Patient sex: M
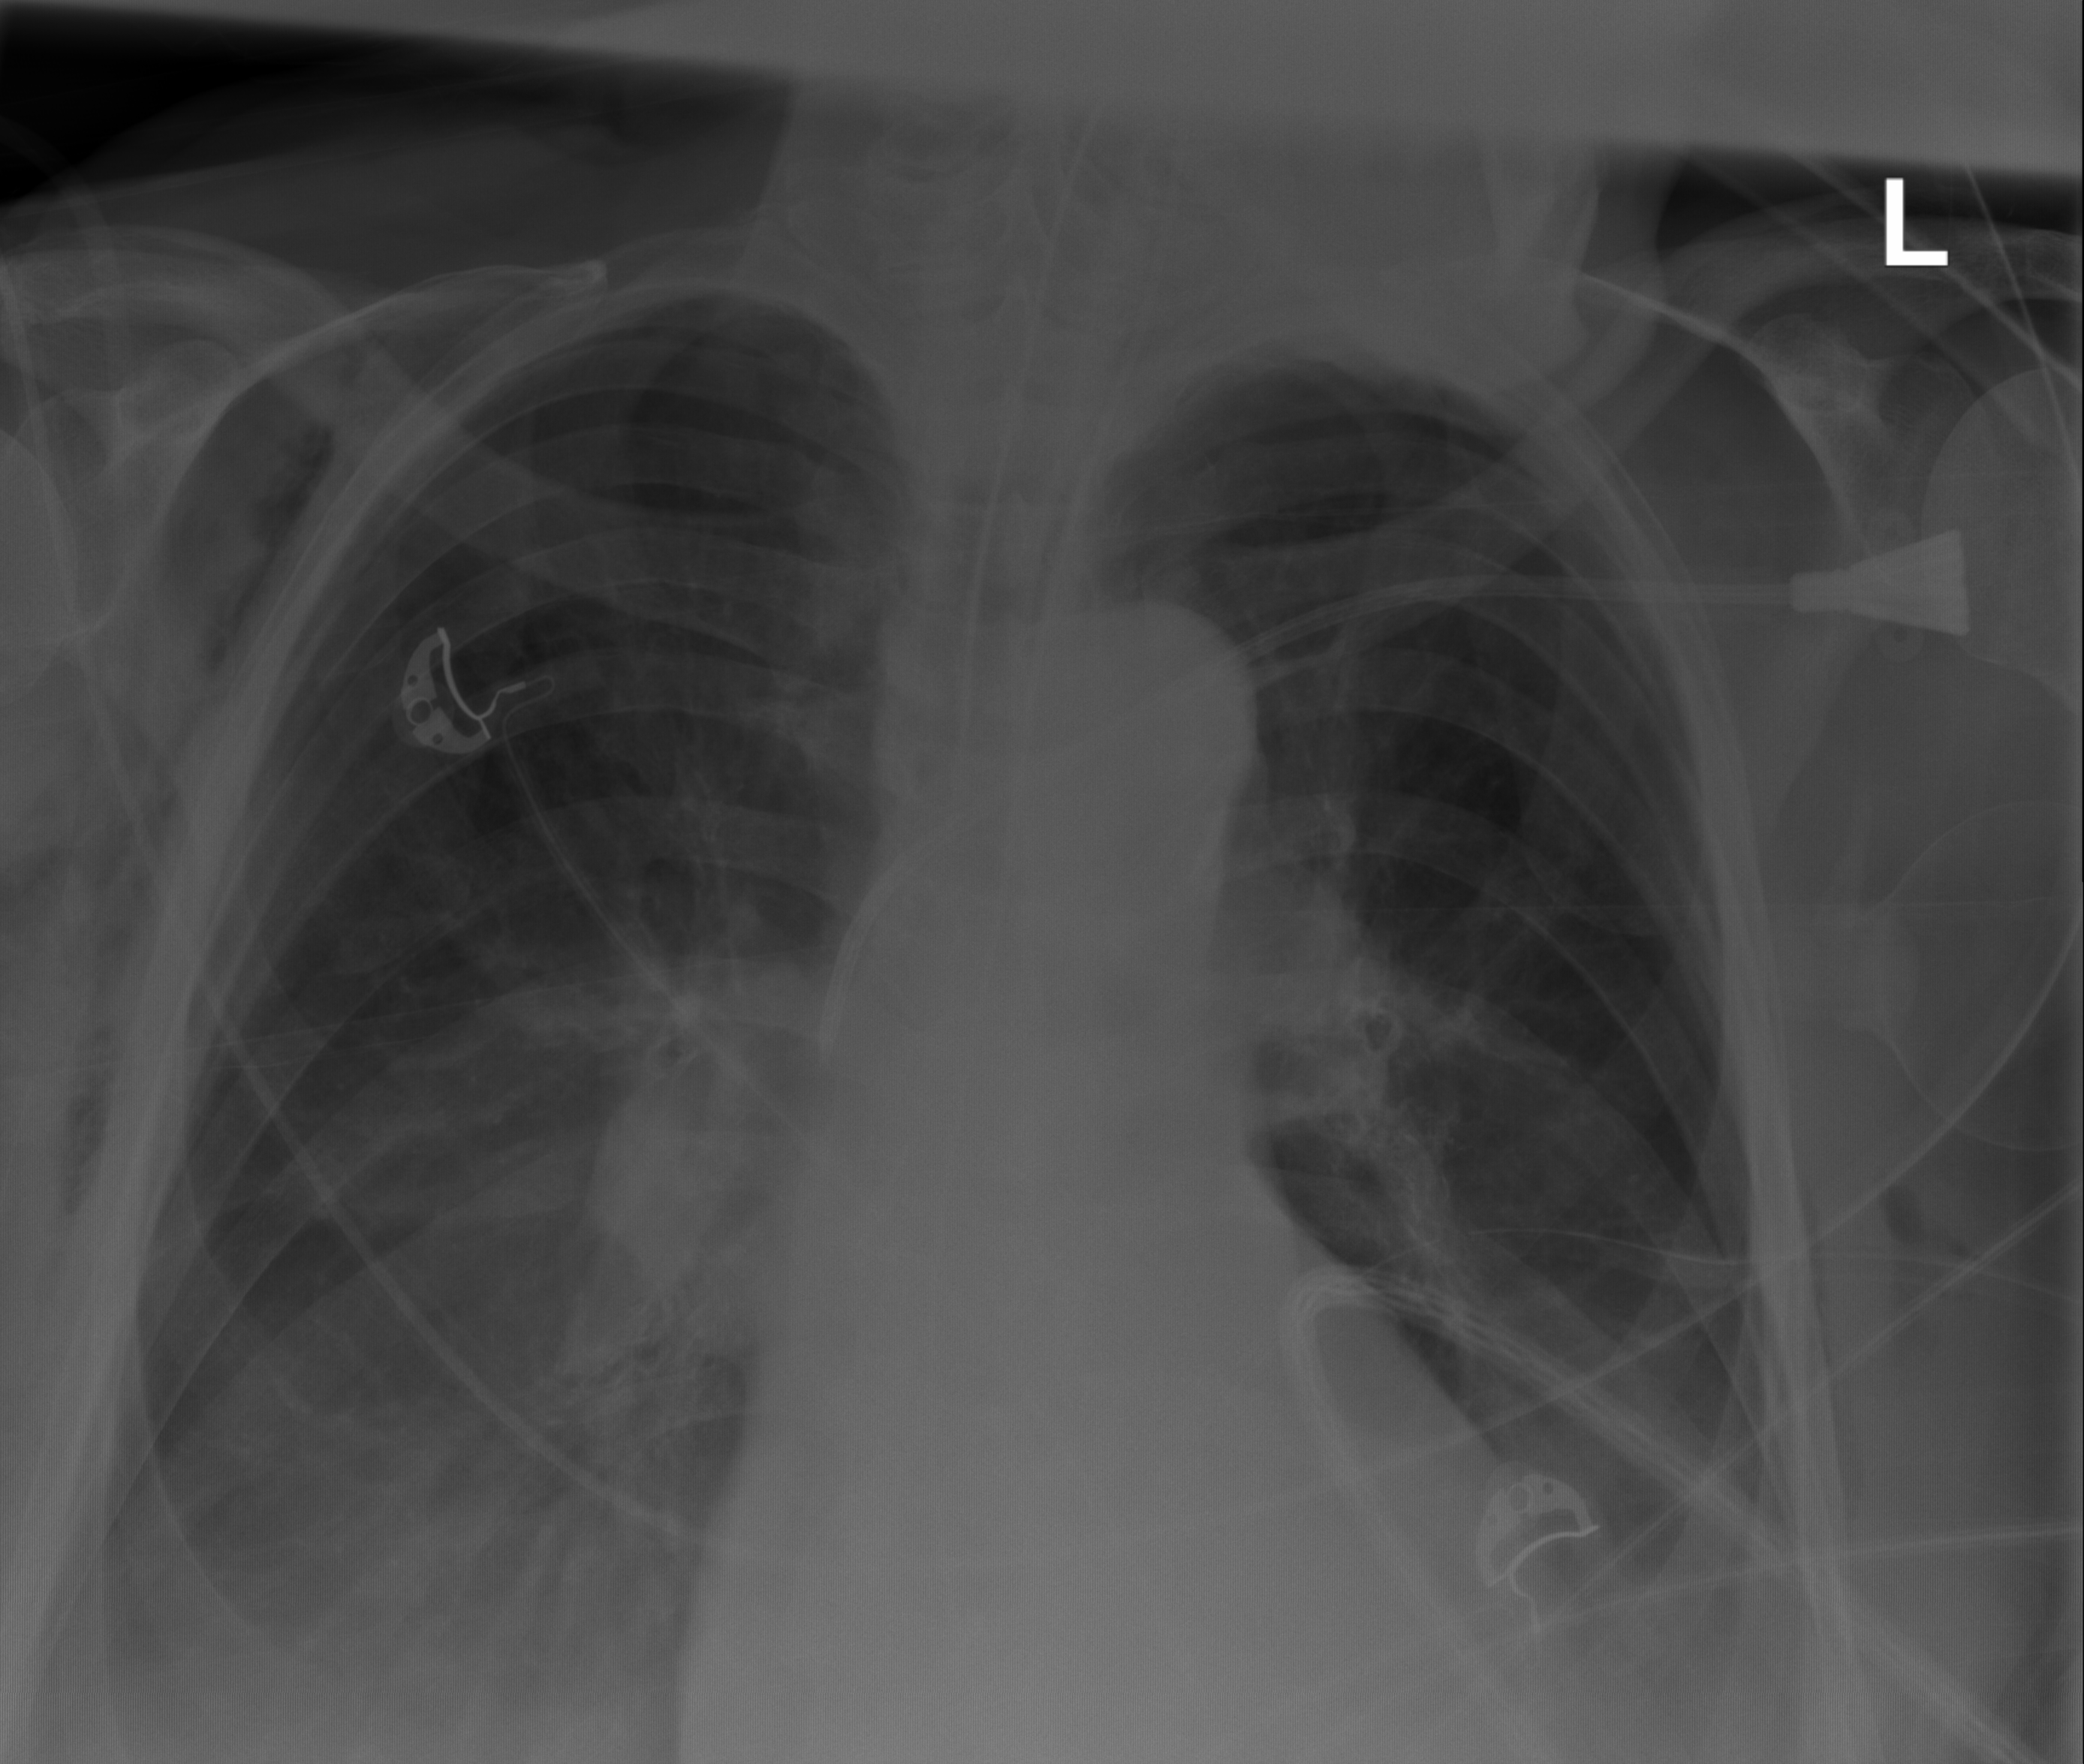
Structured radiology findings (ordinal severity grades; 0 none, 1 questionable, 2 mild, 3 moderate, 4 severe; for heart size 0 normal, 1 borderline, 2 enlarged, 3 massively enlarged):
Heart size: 0
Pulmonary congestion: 0
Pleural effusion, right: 2
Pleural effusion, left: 2
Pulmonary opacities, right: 0
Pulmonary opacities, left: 0
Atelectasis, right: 2
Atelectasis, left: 2